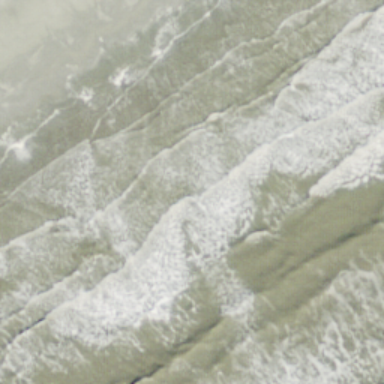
This is a beach with blue sea and sand .